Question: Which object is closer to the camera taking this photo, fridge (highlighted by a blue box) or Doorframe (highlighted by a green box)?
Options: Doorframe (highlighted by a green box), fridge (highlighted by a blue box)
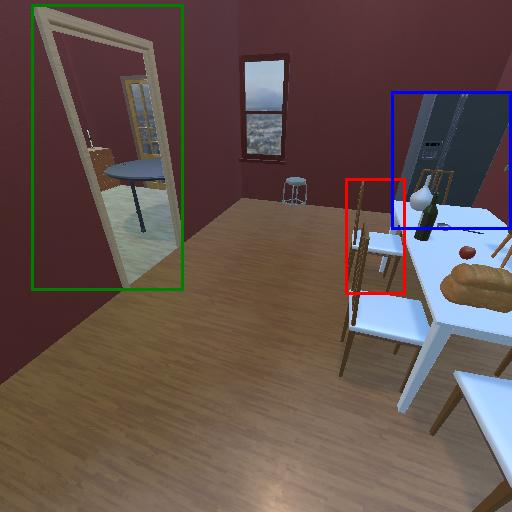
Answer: Doorframe (highlighted by a green box)